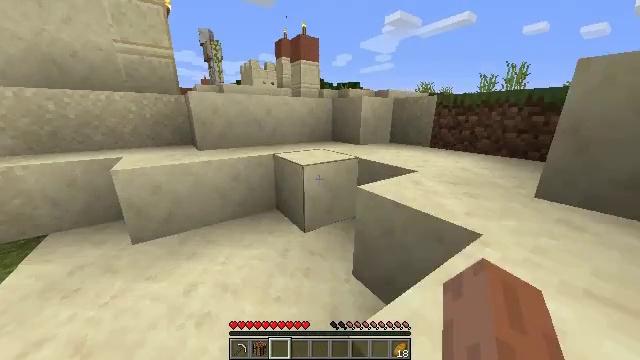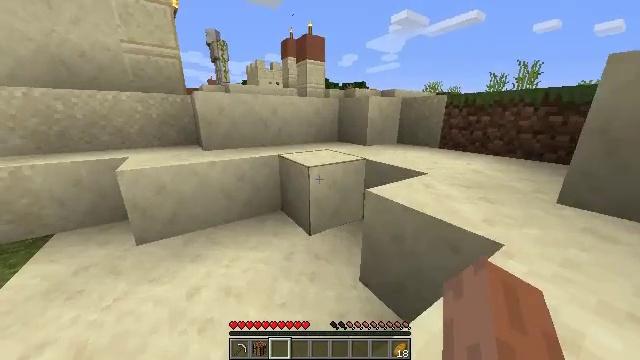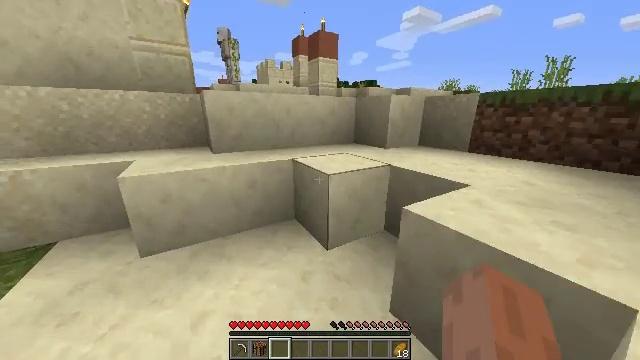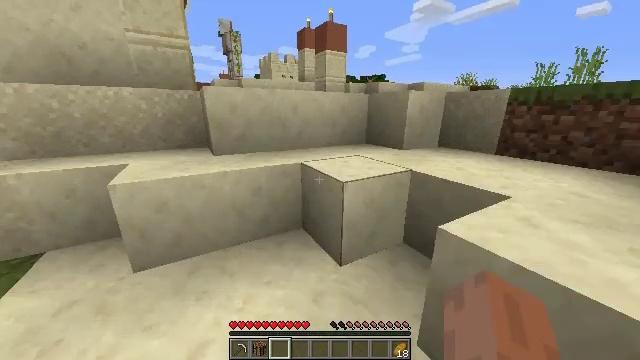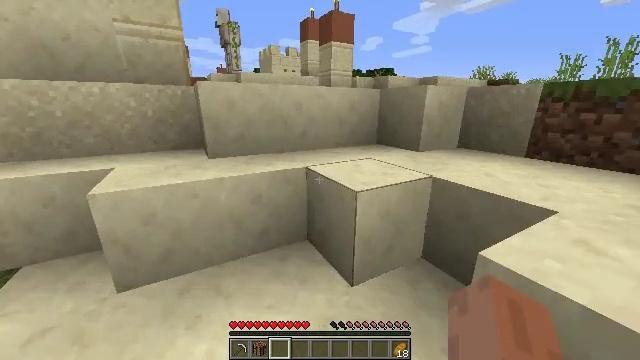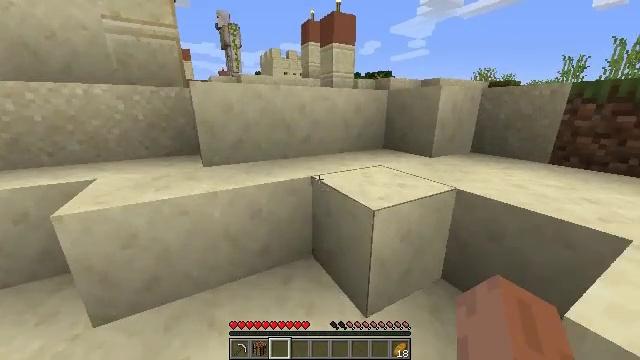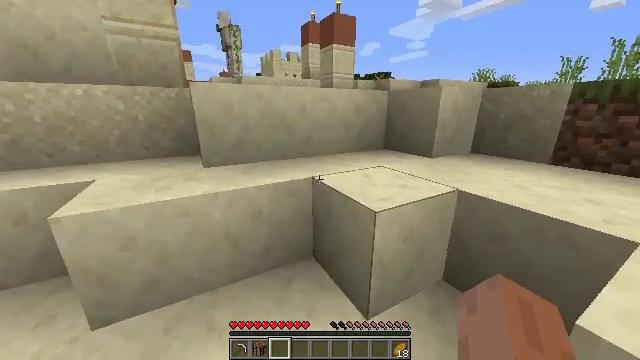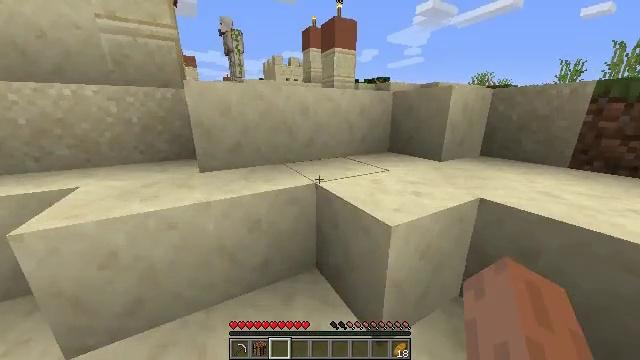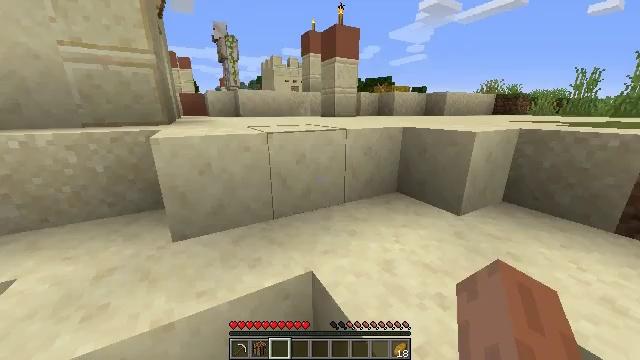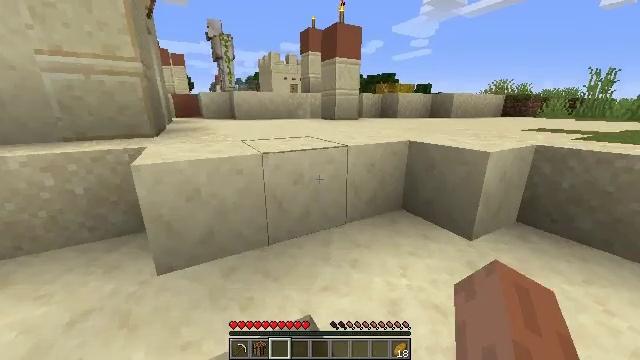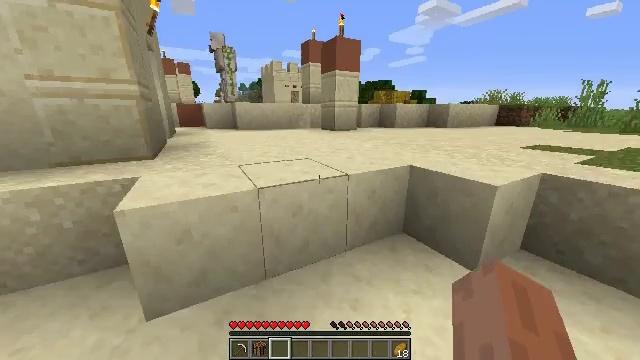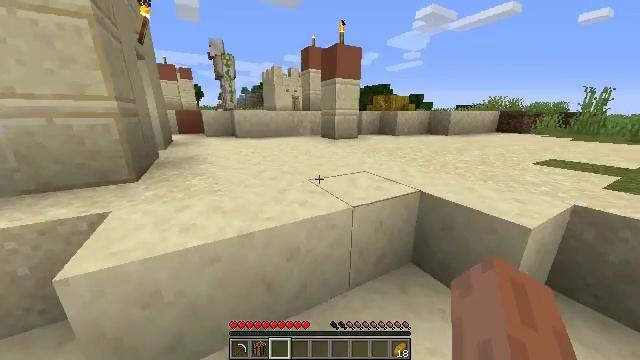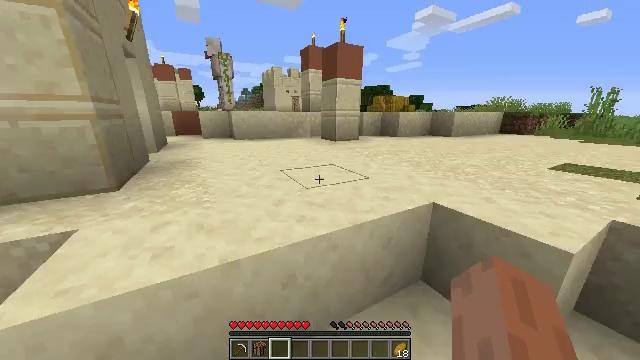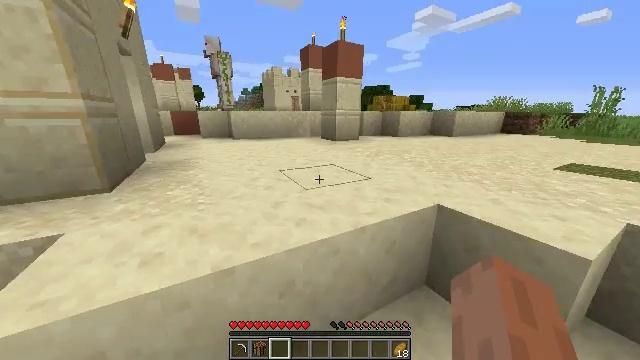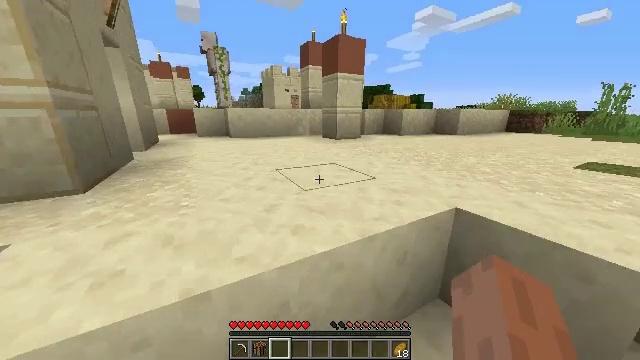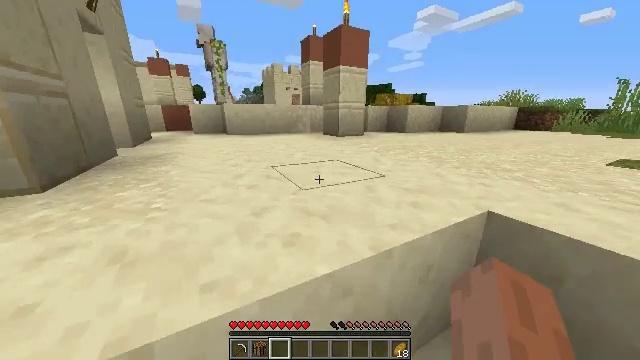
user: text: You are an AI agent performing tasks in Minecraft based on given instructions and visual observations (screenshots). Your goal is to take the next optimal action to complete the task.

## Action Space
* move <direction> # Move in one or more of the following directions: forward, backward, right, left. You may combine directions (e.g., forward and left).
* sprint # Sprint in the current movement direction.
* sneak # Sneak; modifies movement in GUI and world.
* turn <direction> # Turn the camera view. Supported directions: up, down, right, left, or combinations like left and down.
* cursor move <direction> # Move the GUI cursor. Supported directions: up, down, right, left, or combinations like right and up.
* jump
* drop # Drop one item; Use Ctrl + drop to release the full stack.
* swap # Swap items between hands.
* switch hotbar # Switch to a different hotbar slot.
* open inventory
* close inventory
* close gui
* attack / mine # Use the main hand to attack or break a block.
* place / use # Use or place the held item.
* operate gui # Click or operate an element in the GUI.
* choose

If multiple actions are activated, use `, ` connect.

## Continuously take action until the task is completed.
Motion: motion action
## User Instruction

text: Remove a flower pot from the inventory.
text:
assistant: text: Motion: move forward, sprint, turn left
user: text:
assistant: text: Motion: move forward, sprint, turn left
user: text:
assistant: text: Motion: move forward, sprint, turn left
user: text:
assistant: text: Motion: move forward, sprint
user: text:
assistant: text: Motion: move forward, sprint
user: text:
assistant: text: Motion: move forward, sprint
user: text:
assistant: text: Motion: move forward, sprint, jump
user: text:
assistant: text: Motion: move forward, sprint, jump
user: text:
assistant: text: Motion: move forward, sprint, jump
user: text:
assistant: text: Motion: move forward, sprint, jump
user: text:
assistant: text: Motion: move forward, sprint, jump
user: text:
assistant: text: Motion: move forward, sprint, jump
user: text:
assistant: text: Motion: move forward, sprint, jump
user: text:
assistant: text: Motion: move forward, sprint, jump
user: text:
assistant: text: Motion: move forward, sprint, jump
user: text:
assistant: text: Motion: move forward, sprint, turn left, jump
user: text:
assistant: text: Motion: move forward, sprint, turn left, jump
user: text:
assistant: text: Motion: move forward, sprint, turn left, jump
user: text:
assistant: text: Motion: move forward, sprint, turn left, jump
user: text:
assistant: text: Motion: move forward, sprint, turn left, jump
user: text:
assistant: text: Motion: move forward, sprint, turn left, jump
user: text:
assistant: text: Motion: move forward, sprint, jump
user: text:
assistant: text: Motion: move forward, sprint
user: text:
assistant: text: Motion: move forward, sprint
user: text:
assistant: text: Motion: move forward, sprint, turn left
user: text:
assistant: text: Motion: move forward, sprint, turn left
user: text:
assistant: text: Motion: move forward, sprint, jump
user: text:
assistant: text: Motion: move forward, sprint, jump
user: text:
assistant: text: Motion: move forward, sprint, jump
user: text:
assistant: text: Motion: move forward, sprint, turn left, jump